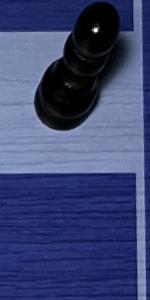
Label: Empty